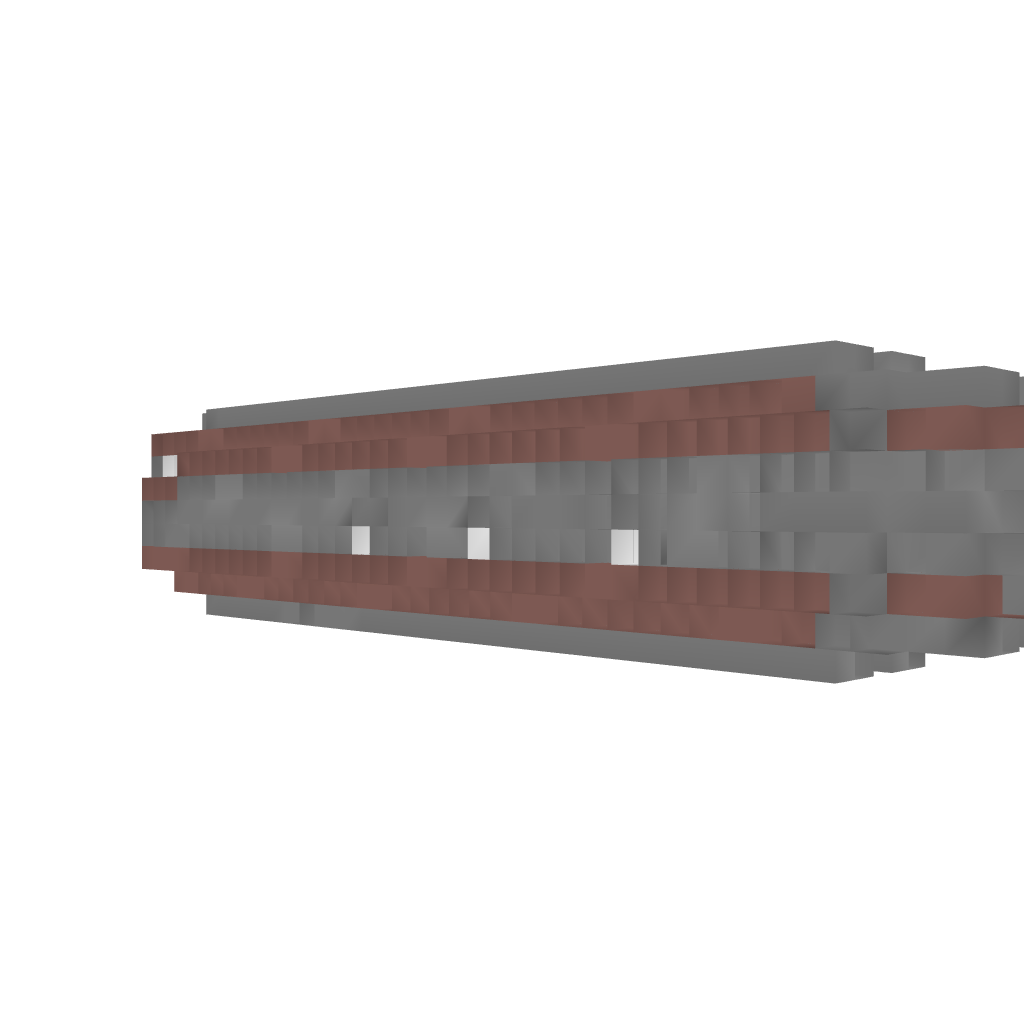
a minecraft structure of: Royal Navy Torpedo Corvette bad low quality